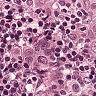
Metastatic tissue present: yes